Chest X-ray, AP view. Patient: 64 years old, sex M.
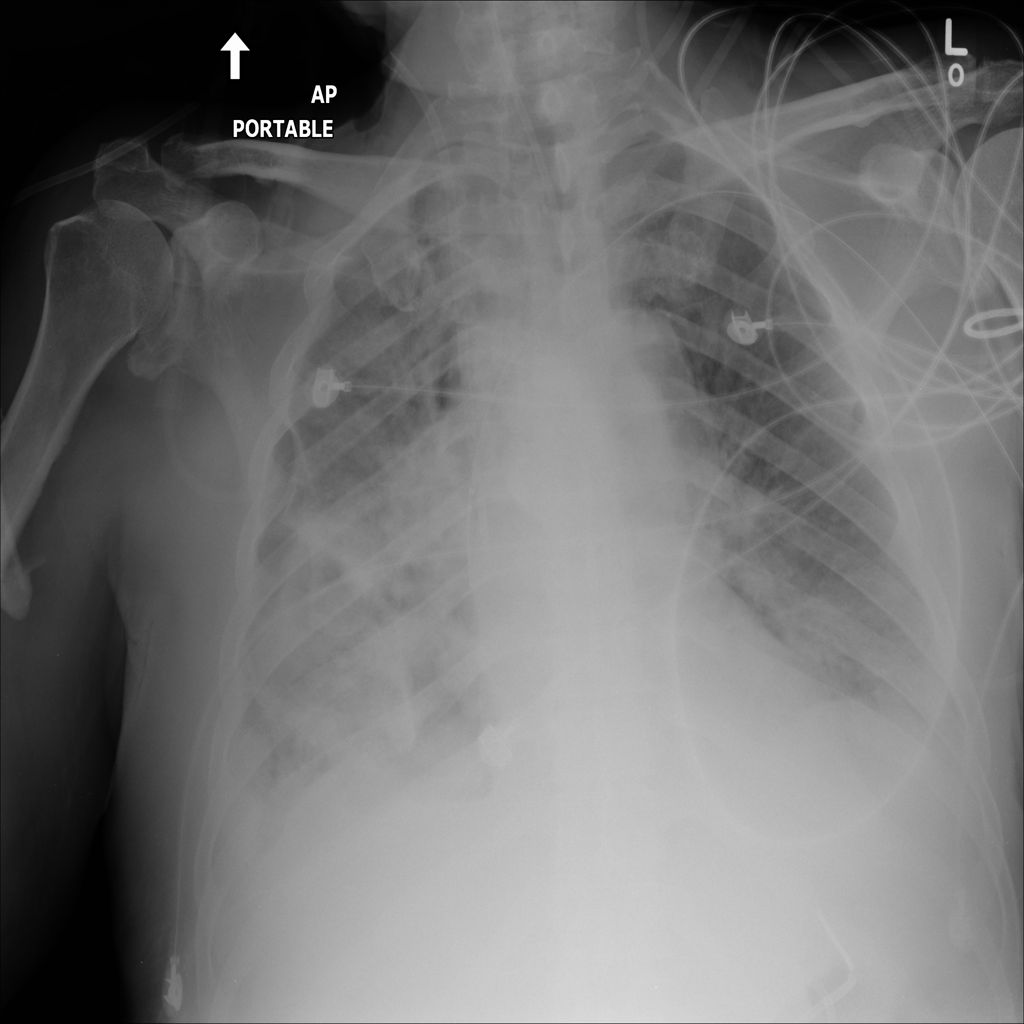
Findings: Consolidation